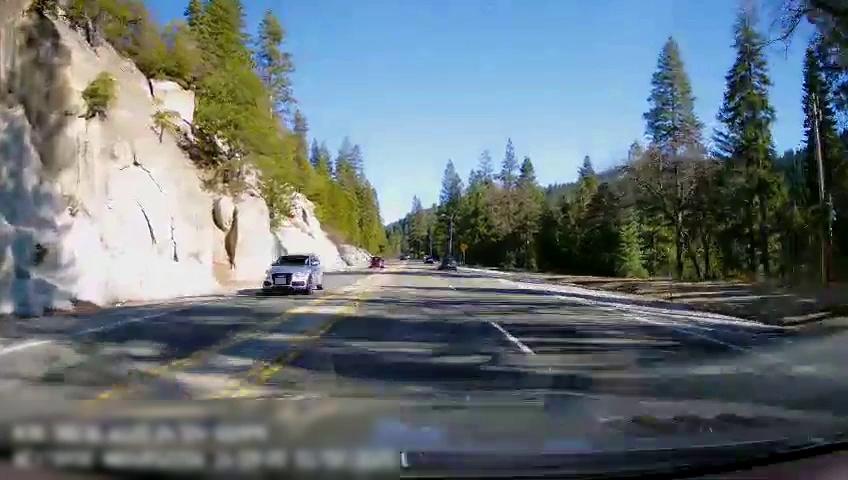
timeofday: Day
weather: Sunny
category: Drivable Space
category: Vehicles | Car
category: Vehicles | SUV
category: Lanes | Opposite Lane
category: Lanes | Current Lane
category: Lanes | Current Lane
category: Lanes | Opposite Lane
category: Lanes | Current Lane